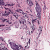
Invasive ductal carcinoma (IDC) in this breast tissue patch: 1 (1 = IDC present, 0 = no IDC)